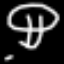
Label: mushroom